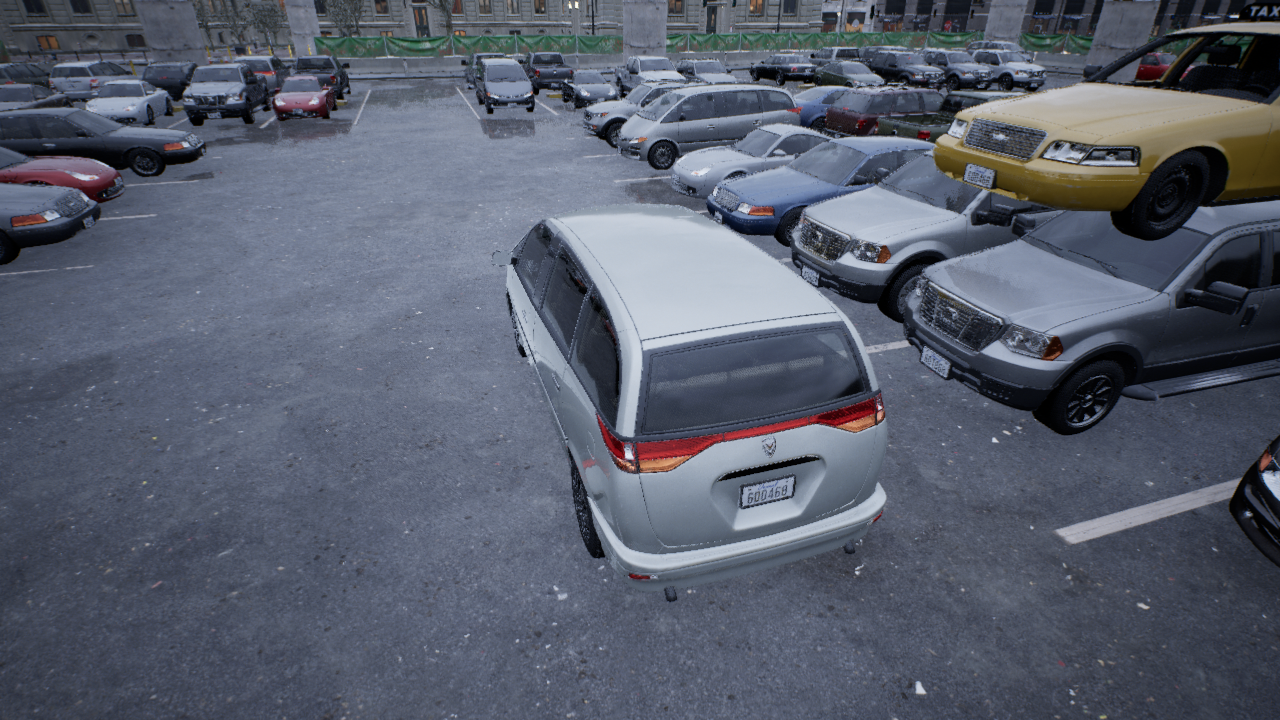
Venue: arterial
Lighting: overcast
Vehicle rig: minivan